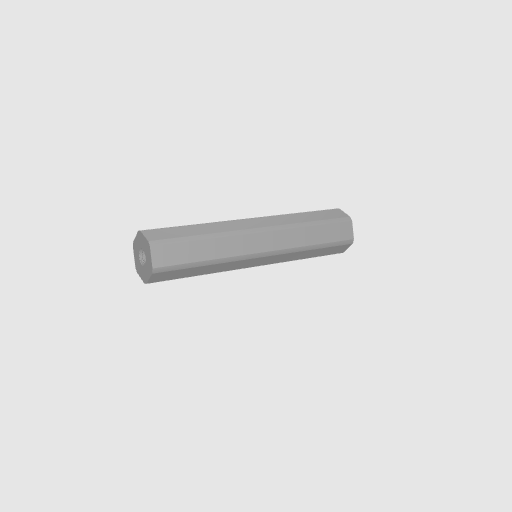
Part: Shaft12ROD56